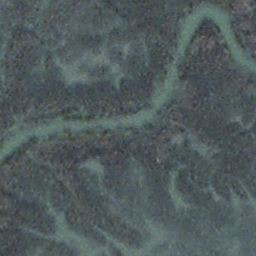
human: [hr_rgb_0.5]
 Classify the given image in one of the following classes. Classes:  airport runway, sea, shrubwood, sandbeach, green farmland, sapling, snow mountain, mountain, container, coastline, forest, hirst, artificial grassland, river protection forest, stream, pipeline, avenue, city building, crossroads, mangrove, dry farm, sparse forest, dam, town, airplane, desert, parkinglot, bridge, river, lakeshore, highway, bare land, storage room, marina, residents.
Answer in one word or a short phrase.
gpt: stream